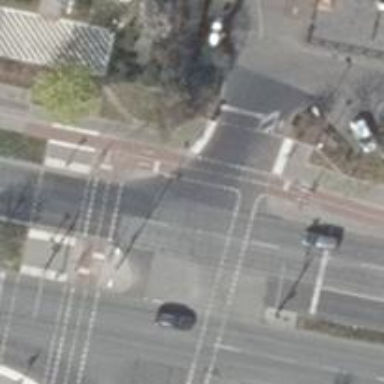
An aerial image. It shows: Crossing with traffic signals.